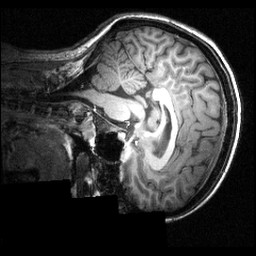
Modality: T1w
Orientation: sagittal
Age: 23
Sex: female
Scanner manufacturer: siemens
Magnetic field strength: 3.951 T
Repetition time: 1.5 s
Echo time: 0.00335 s